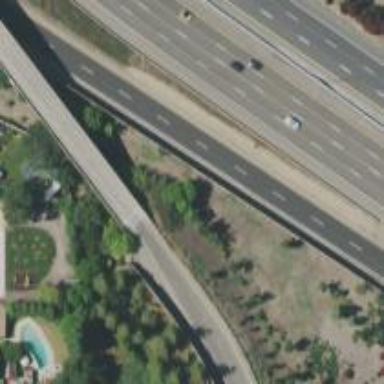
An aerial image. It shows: Motorway link.